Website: apple
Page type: billing-address
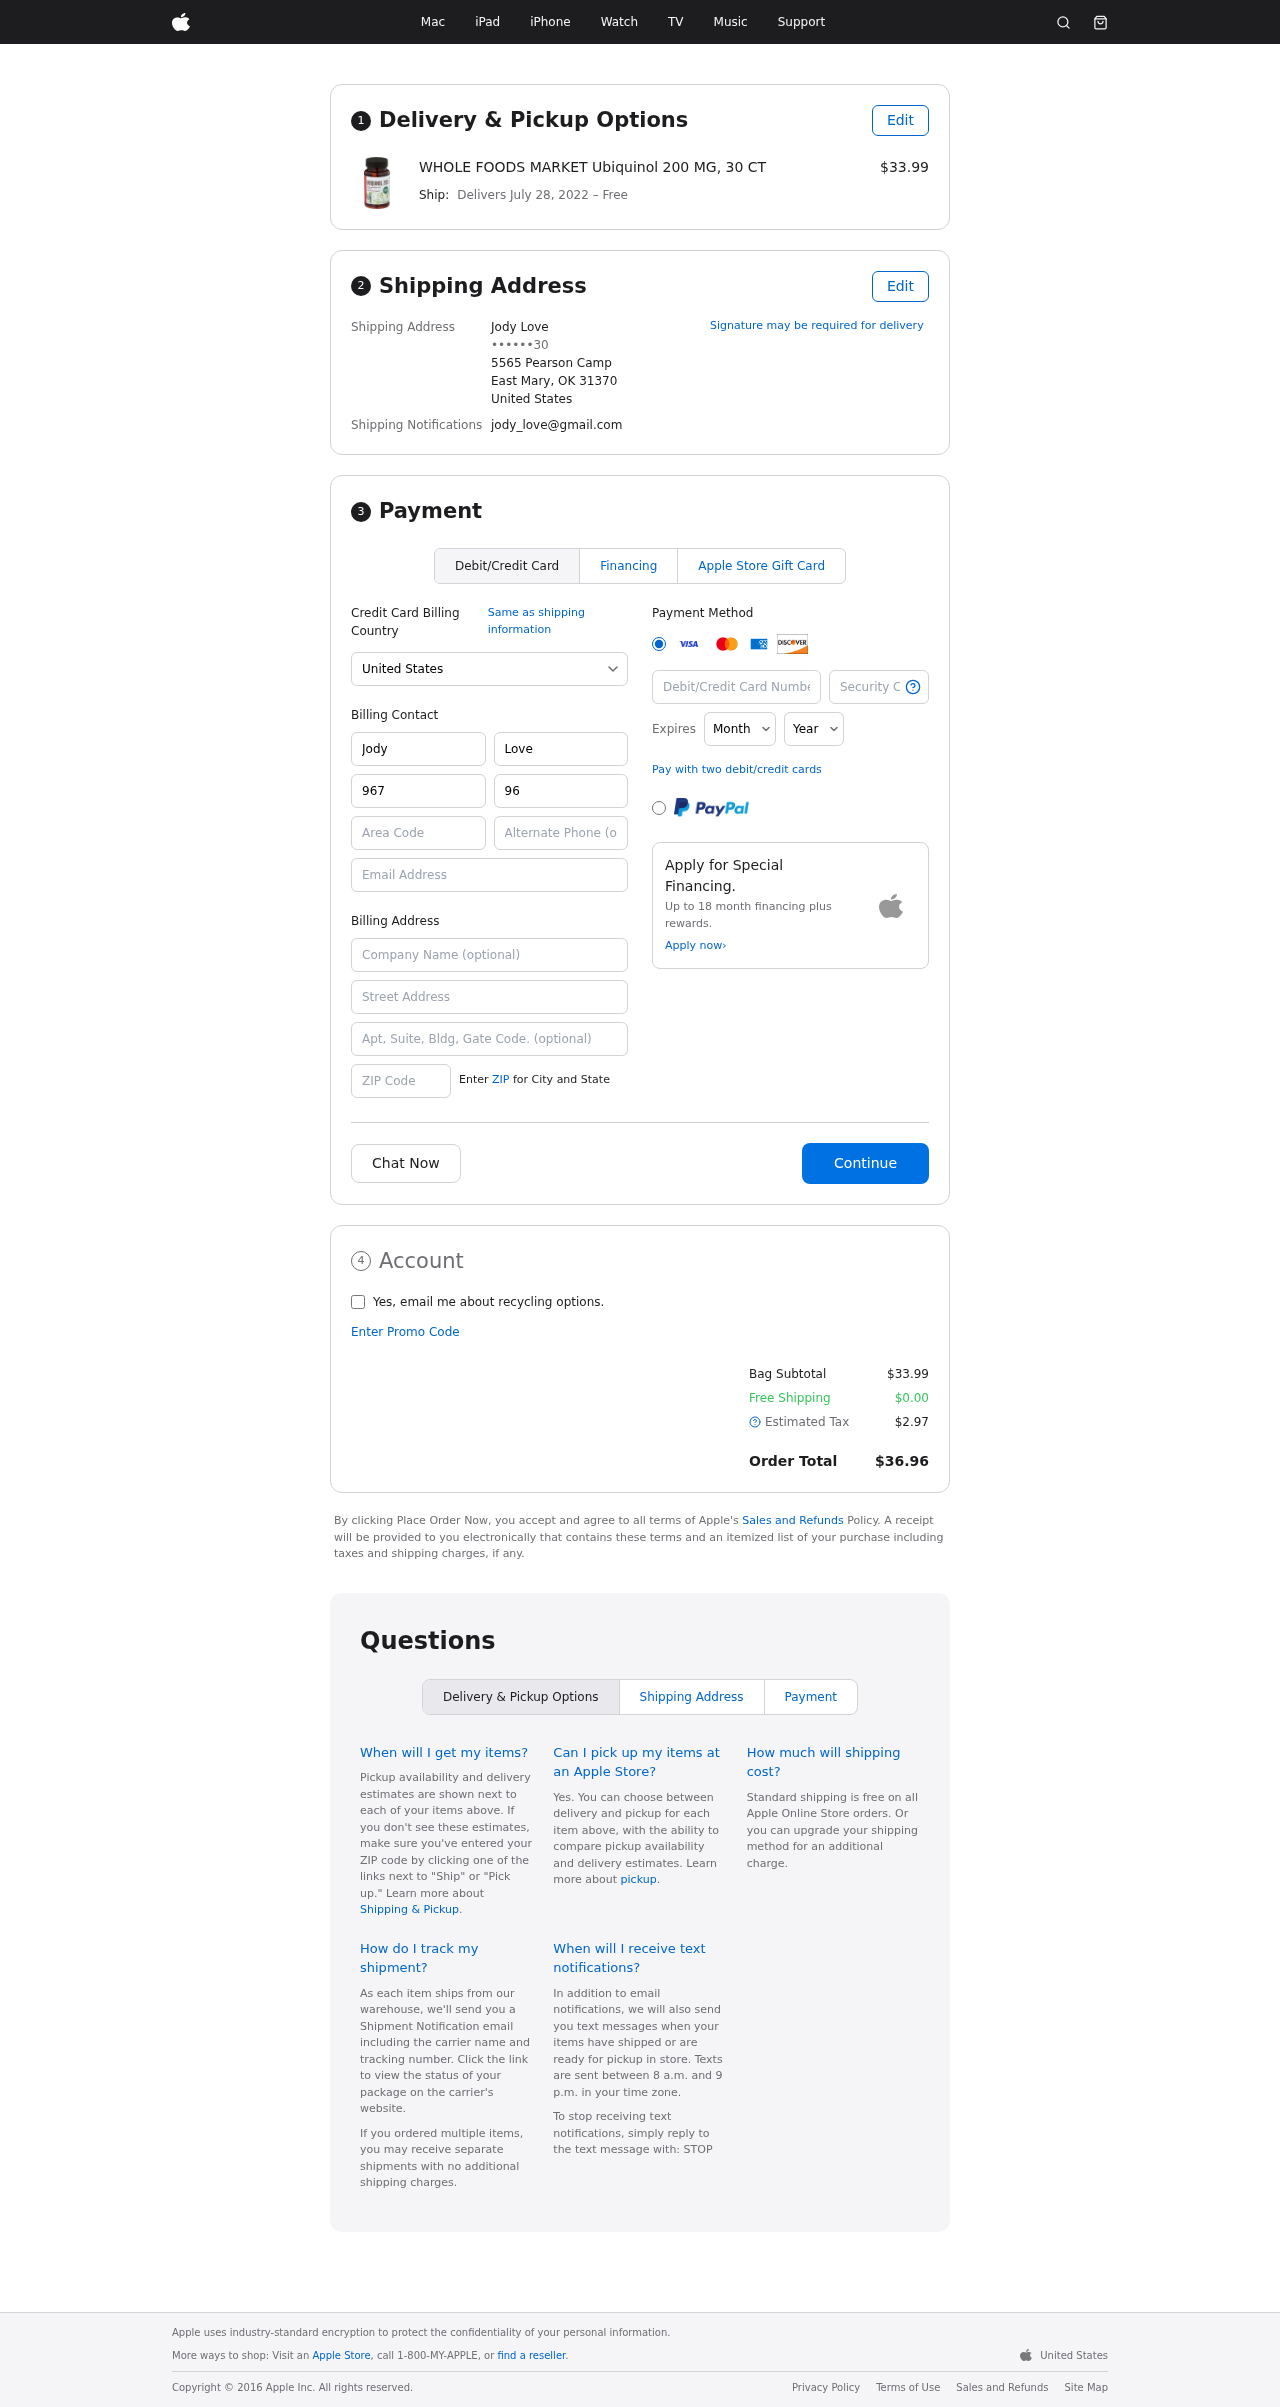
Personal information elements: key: PII_CARD_CVV
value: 782
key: PII_CARD_EXPIRY_MONTH
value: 09
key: PII_CARD_EXPIRY_YEAR
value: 28
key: PII_CARD_NUMBER
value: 6560 5841 9703 1141
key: PII_CITY_STATE_ZIP
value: East Mary, OK 31370
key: PII_COUNTRY
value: United States
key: PII_EMAIL
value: jody_love@gmail.com
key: PII_FULLNAME
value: Jody Love
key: PII_STREET
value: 5565 Pearson Camp
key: PII_PHONE_MASKED
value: ••••••30
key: PII_BILLING_FIRSTNAME
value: Jody
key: PII_BILLING_LASTNAME
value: Love
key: PII_BILLING_PHONE_AREA
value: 967
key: PII_BILLING_PHONE
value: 9676869230
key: PII_BILLING_EMAIL
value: jody_love@gmail.com
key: PII_BILLING_STREET
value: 5565 Pearson Camp
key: PII_BILLING_POSTCODE
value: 31370
Product elements: key: PRODUCT1_NAME
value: WHOLE FOODS MARKET Ubiquinol 200 MG, 30 CT
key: PRODUCT1_PRICE
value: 33.99
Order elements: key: ORDER_DELIVERY_DATE
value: July 28, 2022
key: ORDER_SUBTOTAL
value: $33.99
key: ORDER_SHIPPING_COST
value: $0.00
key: ORDER_TAX
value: $2.97
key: ORDER_TOTAL
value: $36.96